Question: I have 5 seperate sections in a table, 2 of the sections have customizable cells, when in EDITING mode, 2 of the sections produce an additional cell that will add a new cell to the list. My problem is that when I invoke edit mode, the 'UISwitch' glitches! and decides to jump around, VERY SIMPLE code, just have NO IDEA why the UISwitch is jumping to different cells in DIFFERENT SECTIONS when it should NOT!
'''
static NSInteger kCustomTextTag = 1;
static NSInteger kServiceTag = 3;
static NSInteger kConnectTag = 4;
static NSInteger kVibrateTag = 1;
- (UITableViewCell *)tableView:(UITableView *)tableView cellForRowAtIndexPath:(NSIndexPath *)indexPath
{
Profile_ManagerAppDelegate *appDelegate = [[UIApplication sharedApplication] delegate];
static NSString *CellIdentifier = @"Cell";
UITableViewCell *cell = [tableView dequeueReusableCellWithIdentifier:CellIdentifier];
if (cell == nil)
{
cell = [[[UITableViewCell alloc] initWithFrame:CGRectZero reuseIdentifier:CellIdentifier] autorelease];
cell.hidesAccessoryWhenEditing = YES;
}
UISwitch *swService = nil;
swService = [[[UISwitch alloc] initWithFrame:CGRectMake(195, 8, 160, 27)] autorelease];
[swService addTarget:self action:@selector(serviceSwAction:) forControlEvents:UIControlEventValueChanged];
swService.tag = kServiceTag;
UISwitch *swConnect = nil;
swConnect = [[[UISwitch alloc] initWithFrame:CGRectMake(195, 8, 160, 27)] autorelease];
[swConnect addTarget:self action:@selector(connectSwAction:) forControlEvents:UIControlEventValueChanged];
swConnect.tag = kConnectTag;
UISwitch *swVibrate = nil;
swVibrate = [[[UISwitch alloc] initWithFrame:CGRectMake(195, 8, 160, 27)] autorelease];
[swVibrate addTarget:self action:@selector(vibrateSwAction:) forControlEvents:UIControlEventValueChanged];
swVibrate.tag = kVibrateTag;
if(indexPath.section == 0)
{
//CGRectMake Method (x, y, width, height)
custProfileNameLabel = [[[UITextField alloc] initWithFrame:CGRectMake(10, 11, 290, 21)] autorelease];
custProfileNameLabel.tag = kCustomTextTag;
custProfileNameLabel.textAlignment = UITextAlignmentLeft;
[cell.contentView addSubview:custProfileNameLabel];
custProfileNameLabel.backgroundColor = [UIColor clearColor];
custProfileNameLabel.userInteractionEnabled = NO;
custProfileNameLabel.placeholder = @"Custom Profile Name";
custProfileNameLabel.autocapitalizationType = UITextAutocapitalizationTypeWords;
custProfileNameLabel.clearButtonMode = UITextFieldViewModeWhileEditing;
//UIKeyboardTypeDefault;
cell.selectionStyle = UITableViewCellEditingStyleNone;
CustomProfile *cProf = [CustomProfile alloc];
cell.textLabel.text = [cProf tName];
}
if(indexPath.section == 1)
{
if(indexPath.row == ([[appDelegate serviceArray] count]) && self.editing){
cell.textLabel.text = @"Add a Service";
cell.selectionStyle = UITableViewCellSelectionStyleNone;
cell.accessoryType = UITableViewCellAccessoryNone;
swService.hidden = YES;
return cell;
}else{
swService.hidden = NO;
cell.selectionStyle = UITableViewCellSelectionStyleNone;
cell.accessoryType = UITableViewCellAccessoryNone;
cell.textLabel.text = [[appDelegate serviceArray] objectAtIndex:indexPath.row];
}
[cell addSubview:swService];
}
if(indexPath.section == 2)
{
if(indexPath.row == ([[appDelegate connectArray] count]) && self.editing){
cell.textLabel.text = @"Add a Connection";
cell.selectionStyle = UITableViewCellSelectionStyleNone;
cell.accessoryType = UITableViewCellAccessoryNone;
swConnect.hidden = YES;
return cell;
}else{
swConnect.hidden = NO;
cell.selectionStyle = UITableViewCellSelectionStyleNone;
cell.accessoryType = UITableViewCellAccessoryNone;
cell.textLabel.text = [[appDelegate connectArray] objectAtIndex:indexPath.row];
}
[cell addSubview:swConnect];
}
if(indexPath.section == 3)
{
NSArray *paths = NSSearchPathForDirectoriesInDomains(NSDocumentDirectory, NSUserDomainMask, YES);
NSString *documentsDirectory = [paths objectAtIndex:0];
NSString *myPlistPath = [documentsDirectory stringByAppendingPathComponent:@"ProfileManager.plist"];
NSDictionary *plistDict = [[NSDictionary alloc] initWithContentsOfFile:myPlistPath];
NSString *value;
value = [plistDict objectForKey:@"Custom Ringtone"];
if(indexPath.row == ([[appDelegate ringArray] count]) && self.editing){
cell.selectionStyle = UITableViewCellSelectionStyleNone;
cell.accessoryType = UITableViewCellAccessoryNone;
}else{
cell.selectionStyle = UITableViewCellSelectionStyleBlue;
cell.accessoryType = UITableViewCellAccessoryDisclosureIndicator;
}
cell.textLabel.text = value;
}
if(indexPath.section == 4)
{
if(indexPath.row == 0 && self.editing)
{
//cell.userInteractionEnabled = NO;
cell.accessoryType = UITableViewCellAccessoryNone;
cell.textLabel.text = @"Vibrate";
swVibrate.hidden = YES;
}else{
swVibrate.hidden = NO;
//cell.accessoryType = UITableViewCellAccessoryNone;
cell.selectionStyle = UITableViewCellSelectionStyleBlue;
cell.textLabel.text = @"Vibrate";
}
[cell.contentView addSubview:swVibrate];
}
return cell;
}
'''
## Screenshot

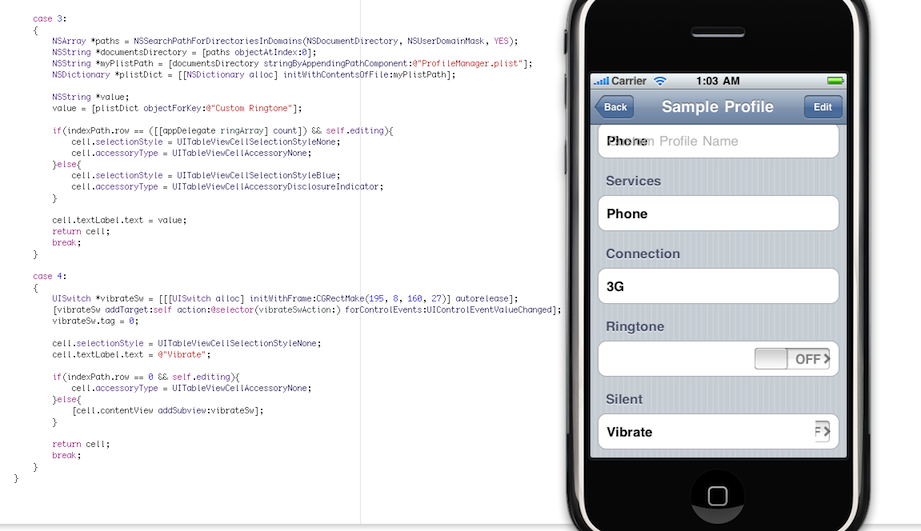
Answer: Well, the reason this glitch was made possible is because the Controls were created when creating the cell, so it just continued to create additional controls when view appeared.
If you are receiving this glitch too, make sure you create the controls at ViewDidLoad, or call a void, just dont create the controls in the cellForRowAtIndexPath: